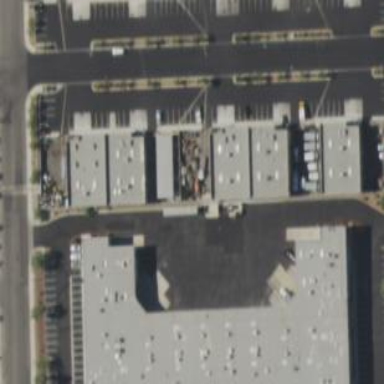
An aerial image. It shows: Warehouse building.